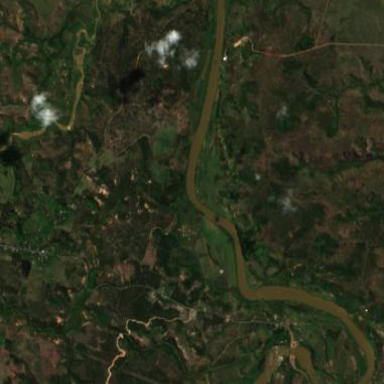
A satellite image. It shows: River flowing through natural landscape.